Question: I've got some problems with a table layout I used to show communication data within an app. The problem is that the value of the communication data may be longer than the available width so the text got cut off what doesn't look very nice.

To solve this issue I googled a little bit and found several solutions that advise to use the 'shrinkColumns' attribute on the TableLayout and the 'android:ellipsize' on the TextView that should get truncated.
This is the xml for the table
'''
...
<TableLayout android:id="@+id/table"
android:layout_height="wrap_content"
android:layout_width="fill_parent"
android:shrinkColumns="1"/>
...
'''
The rows of the table get inflated on runtime using following row layout.
'''
<TableRow xmlns:android="http://schemas.android.com/apk/res/android"
android:layout_height="wrap_content" android:layout_width="fill_parent">
<TextView android:id="@+id/type_column_text"
android:layout_width="fill_parent"
android:layout_height="wrap_content"
android:inputType="text"
android:maxLines="1"
android:ellipsize="end"/>
<TextView android:id="@+id/value_column_text"
android:layout_width="fill_parent"
android:layout_height="wrap_content"
android:inputType="text"
android:maxLines="1"
android:ellipsize="end"
android:autoLink="all" />
</TableRow>
'''
I don't know what I'm doing wrong but this drives me insane. Any suggestion how to solve this or how to find the reason why it doesn't work?
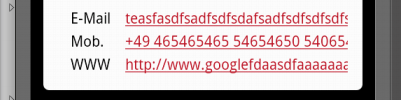
Answer: Remove the line that says:
'''
android:inputType="text"
'''
Then you should get ellipses.